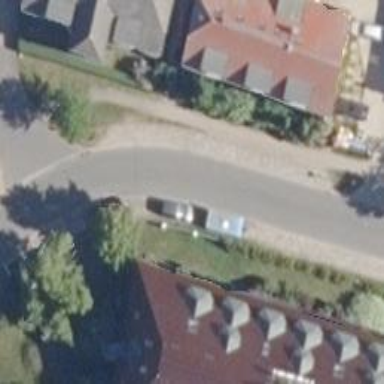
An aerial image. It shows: Residential road with asphalt surface. There is left sidewalk and parallel street-side parking lanes on both sides of the road.